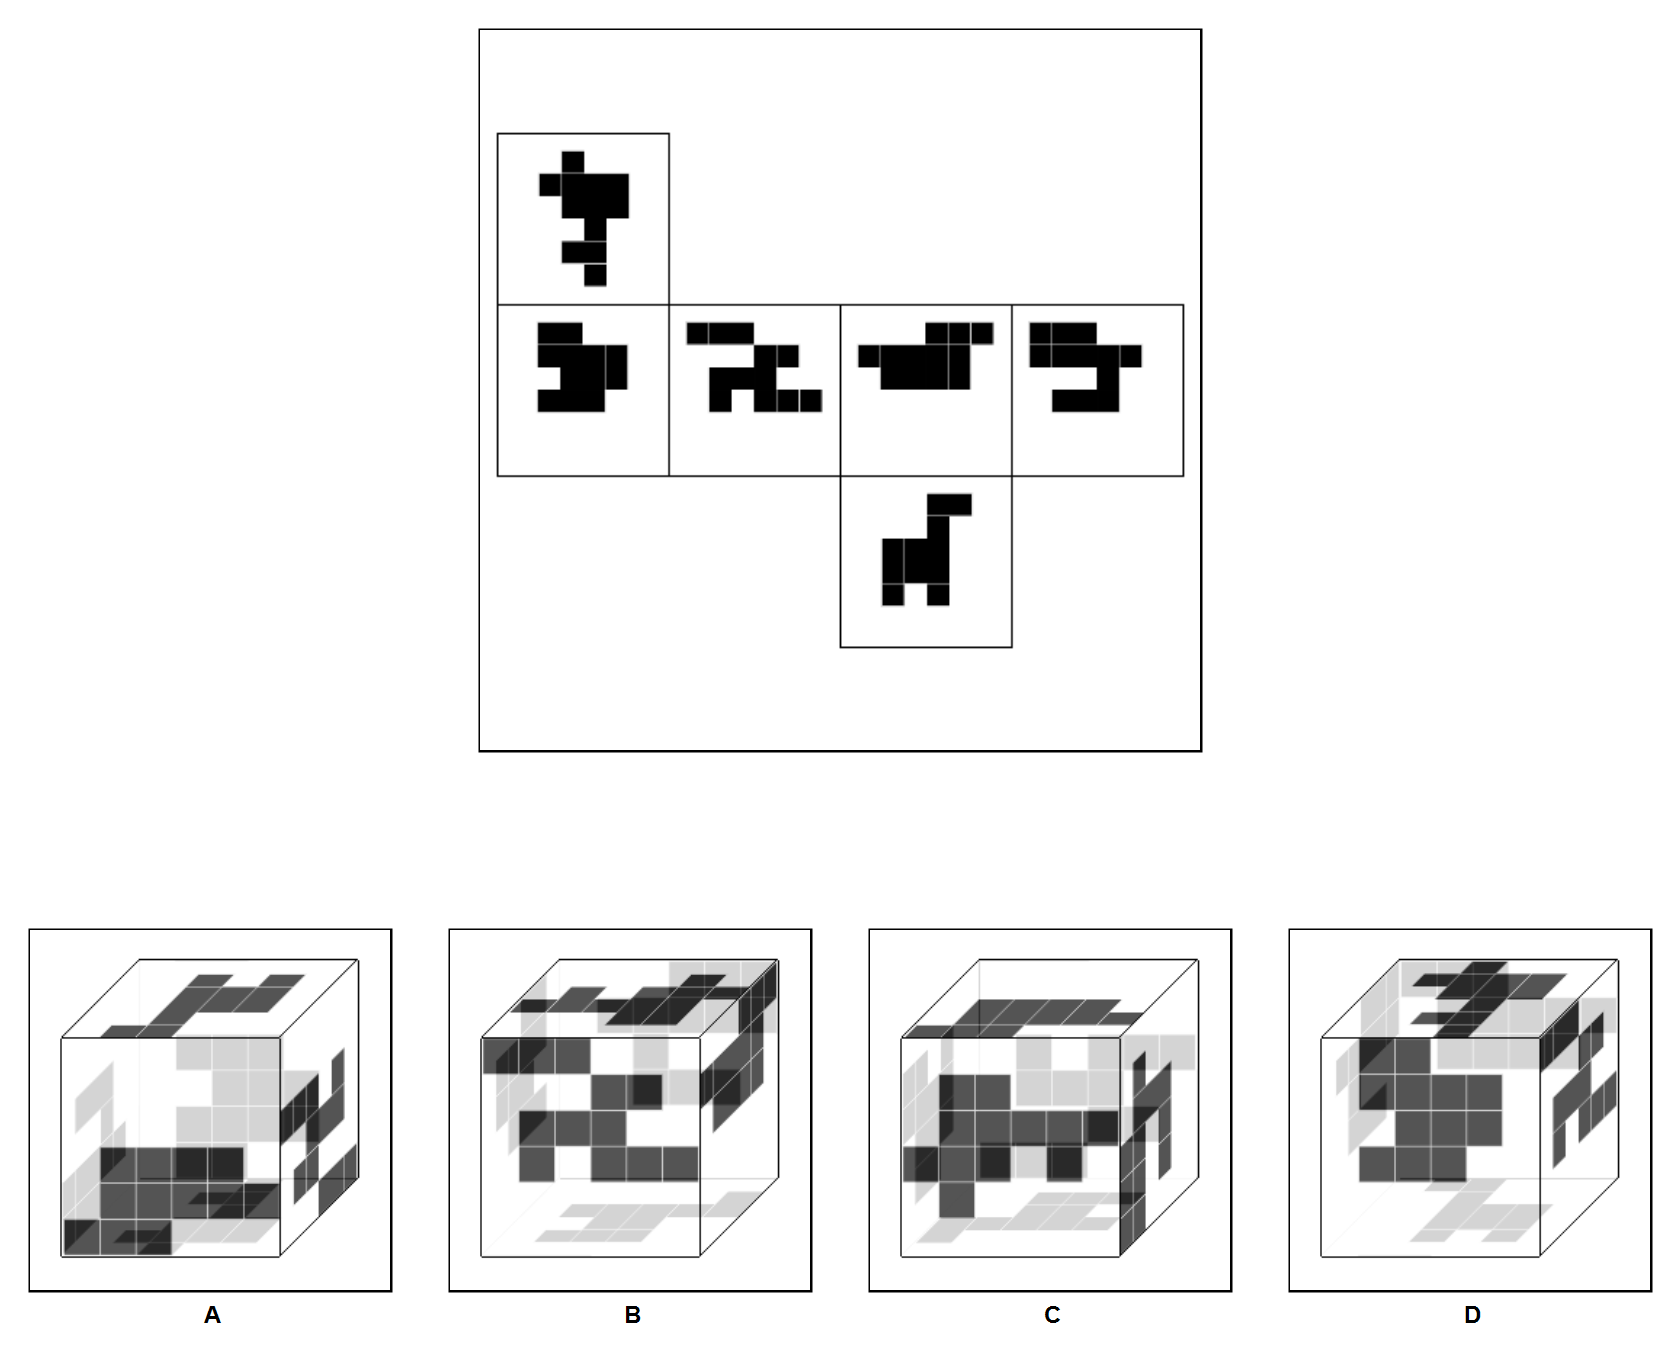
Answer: C